Question: How to create a drop down navigation of the current week and previous weeks up to four in php.

'''
$date = '04/24/20012';
$ts = strtotime($date);
$year = date('o', $ts);
$week = date('W', $ts);
for($i = 1; $i <= 7; $i++) {
$ts = strtotime($year.'W'.$week.$i);
print date("m/d/Y l", $ts) . "
";
}
'''
This code populate the drop down with current week but what i want is to populate the drop down with previous four weeks.
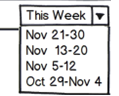
Answer: '''
for ($i = 0; $i <= 4; $i++)
{
$weeks[] = date('m/d/Y', strtotime("-$i week", time()));
}
'''
Gives:
'''
array
0 => string '04/23/2012' (length=10)
1 => string '04/16/2012' (length=10)
2 => string '04/09/2012' (length=10)
3 => string '04/02/2012' (length=10)
4 => string '03/26/2012' (length=10)
'''
If you want the range then do this:
'''
for ($i = 0; $i <= 4; $i++)
{
$k = $i - 1;
$weeks[] = date('m/d/Y', strtotime("-$i week")) . ' - ' .
date('m/d/Y', strtotime("-$k week -1 day"));
}
'''
Gives:
'''
array
0 => string '04/23/2012 - 04/29/2012' (length=23)
1 => string '04/16/2012 - 04/22/2012' (length=23)
2 => string '04/09/2012 - 04/15/2012' (length=23)
3 => string '04/02/2012 - 04/08/2012' (length=23)
4 => string '03/26/2012 - 04/01/2012' (length=23)
'''